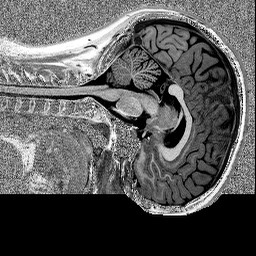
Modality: MP2RAGE
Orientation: sagittal
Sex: female